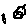
Label: hexagon